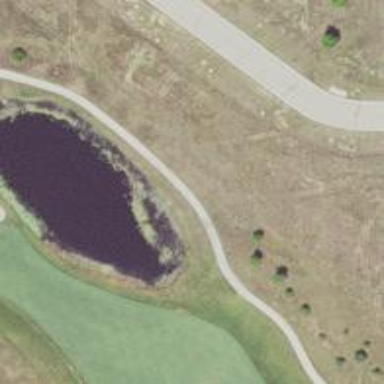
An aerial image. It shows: Pond serving as lateral water hazard on golf course.